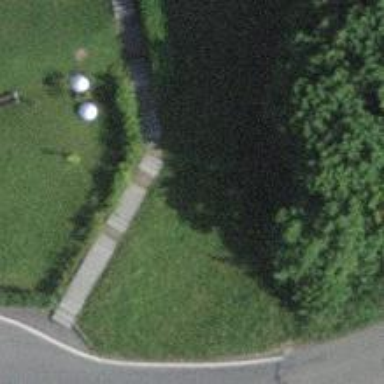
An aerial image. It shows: Set of concrete steps.